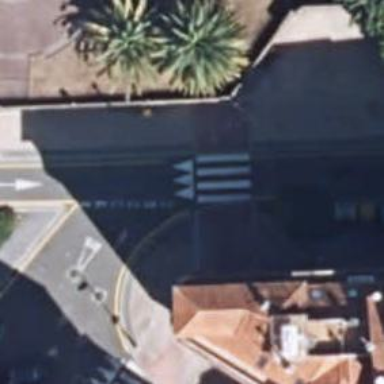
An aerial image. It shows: Uncontrolled zebra pedestrian crossing with traffic calming table.